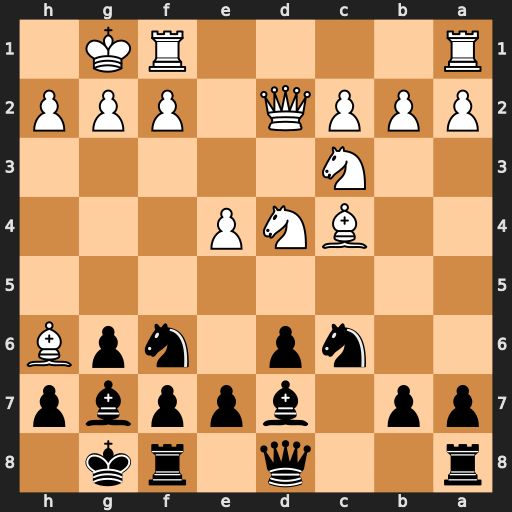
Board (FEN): r2q1rk1/pp1bppbp/2np1npB/8/2BNP3/2N5/PPPQ1PPP/R4RK1
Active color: b
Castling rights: -
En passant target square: -
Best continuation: Bxh6 Qxh6 Nxd4